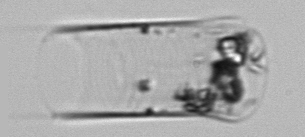
Label: Guinardia_flaccida